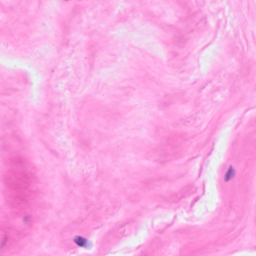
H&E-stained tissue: Breast